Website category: book
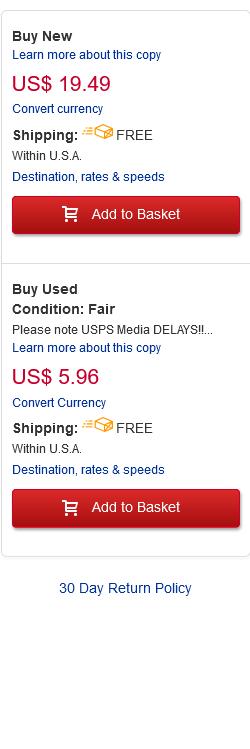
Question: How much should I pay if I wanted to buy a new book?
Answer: US$ 19.49

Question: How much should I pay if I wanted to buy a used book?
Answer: US$ 5.96

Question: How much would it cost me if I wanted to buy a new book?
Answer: US$ 19.49

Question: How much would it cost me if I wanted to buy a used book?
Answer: US$ 5.96

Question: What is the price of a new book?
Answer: US$ 19.49

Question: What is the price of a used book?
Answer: US$ 5.96

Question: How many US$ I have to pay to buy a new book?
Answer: US$ 19.49

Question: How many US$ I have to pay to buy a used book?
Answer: US$ 5.96

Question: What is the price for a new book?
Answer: US$ 19.49

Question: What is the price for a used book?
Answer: US$ 5.96

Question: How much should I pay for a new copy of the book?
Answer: US$ 19.49

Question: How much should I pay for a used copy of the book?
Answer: US$ 5.96

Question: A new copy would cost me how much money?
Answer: US$ 19.49

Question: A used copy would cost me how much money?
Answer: US$ 5.96

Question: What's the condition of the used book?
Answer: Fair

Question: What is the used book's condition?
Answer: Fair

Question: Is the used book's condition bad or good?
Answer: Fair

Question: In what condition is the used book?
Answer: Fair

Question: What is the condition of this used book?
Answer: Fair

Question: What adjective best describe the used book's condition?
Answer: Fair

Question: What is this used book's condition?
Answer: Fair

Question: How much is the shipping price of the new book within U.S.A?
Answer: FREE

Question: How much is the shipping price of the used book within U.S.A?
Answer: FREE

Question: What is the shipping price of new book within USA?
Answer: FREE

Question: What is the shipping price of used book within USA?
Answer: FREE

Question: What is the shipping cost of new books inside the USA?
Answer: FREE

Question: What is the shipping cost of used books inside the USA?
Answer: FREE

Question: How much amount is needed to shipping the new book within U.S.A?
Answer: FREE

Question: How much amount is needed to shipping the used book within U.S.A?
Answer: FREE

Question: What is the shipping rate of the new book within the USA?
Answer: FREE

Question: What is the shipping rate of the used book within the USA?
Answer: FREE

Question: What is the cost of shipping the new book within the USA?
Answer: FREE

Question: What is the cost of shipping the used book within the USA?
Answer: FREE

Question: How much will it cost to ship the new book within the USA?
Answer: FREE

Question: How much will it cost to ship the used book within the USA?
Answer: FREE